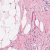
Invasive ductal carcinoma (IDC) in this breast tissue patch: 1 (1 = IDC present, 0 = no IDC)